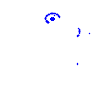
Particle: electron